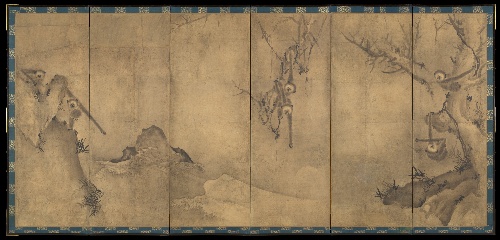
Artist: Sesson Shūkei 雪村周継
Artist bio: ca. 1504–ca. 1589
Date: ca. 1570
Object type: Screen
Classification: Paintings
Medium: Pair of six-panel screens; ink on paper
Culture: Japan
Period: Muromachi period (1392–1573)
Dimensions: Image (each screen): 62 in. x 11 ft. 5 in. (157.5 x 348 cm)
Department: Asian Art
Credit line: Purchase, Rogers Fund and The Vincent Astor Foundation, Mary Livingston Griggs and Mary Griggs Burke Foundation, and Florence and Herbert Irving Gifts, 1992
Accession year: 1992
Repository: Metropolitan Museum of Art, New York, NY
Tags: Animals|Landscapes